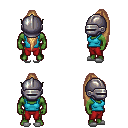
a pixel art fantasy rpg character, male body template, orc, green skin, teal pirate shirt, red pants, light blonde extra-long topknot hairstyle, metal helm, white slippers, four views (front, back, left, right), 2x2 character sprite sheet, small pixel art, hard edges, no anti-aliasing